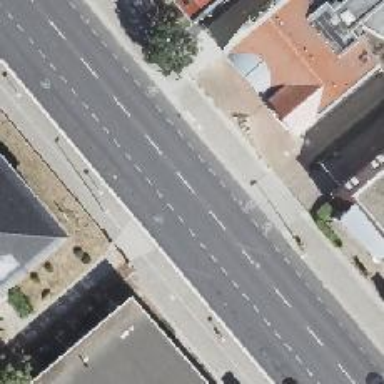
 along with designated lanes for cycling."